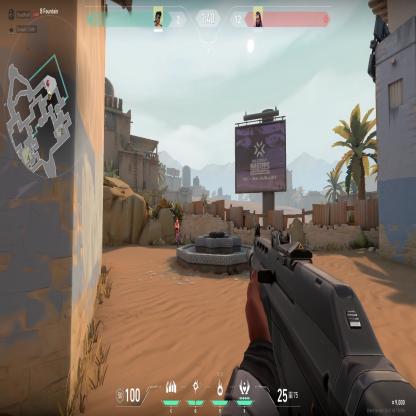
Label: enemy